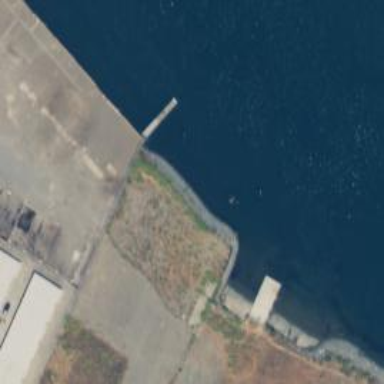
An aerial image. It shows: Man-made pier.